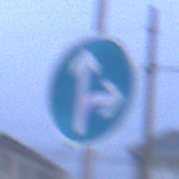
Verkehrszeichen: VorgeschriebeneFahrtrichtungGeradeausOderRechts
Umgebung: Outdoor, Urban
Tageszeit: SunriseSunset
Wetter: Overcast
Licht: Natural
Jahreszeit: NotSpecified
Kontrast: LowContrast